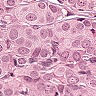
Metastatic tissue present: yes